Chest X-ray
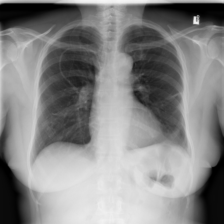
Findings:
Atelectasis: negative
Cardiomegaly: negative
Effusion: positive
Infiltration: negative
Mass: negative
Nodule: negative
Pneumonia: negative
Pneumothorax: negative
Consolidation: negative
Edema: negative
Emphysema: negative
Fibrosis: negative
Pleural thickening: negative
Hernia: negative